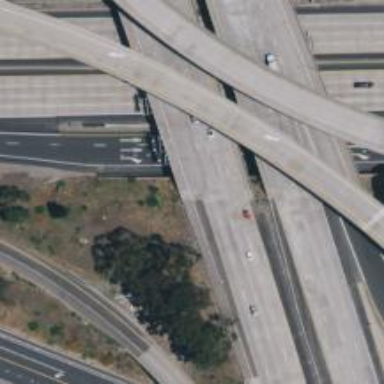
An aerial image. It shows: Bridge over motorway.